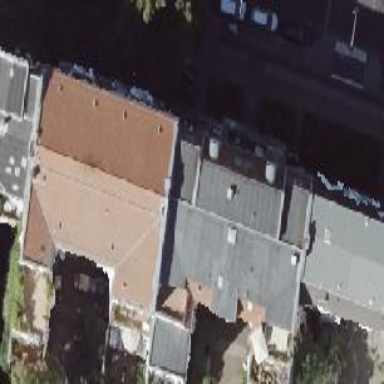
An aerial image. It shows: Building consisting of apartments with double saltbox roof shape.